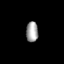
Tissue: prostate
Cell type: T cells
Senescence score: 0.2862
Nuclear area (px): 237
Mean DAPI intensity: 164.063